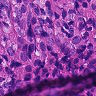
Metastatic tissue present: yes